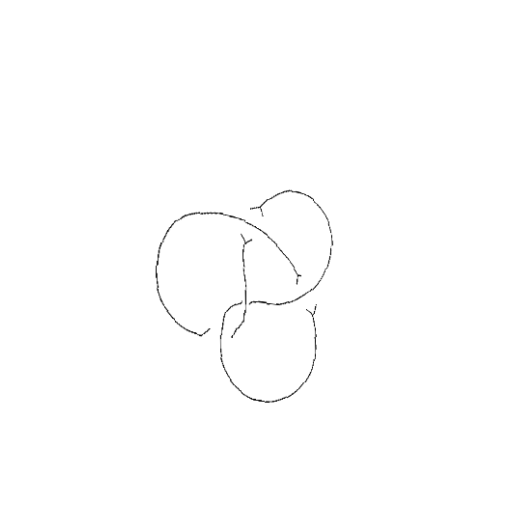
Crossing number: 4